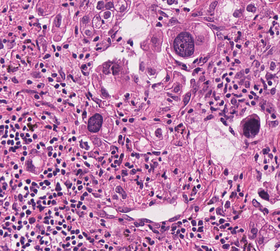
Tumor epithelial tissue: yes
Tumor-associated stroma tissue: yes
Normal tissue: no